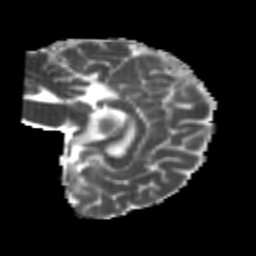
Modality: MD
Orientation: sagittal
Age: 24
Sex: female
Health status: healthy
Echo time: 0.074 s